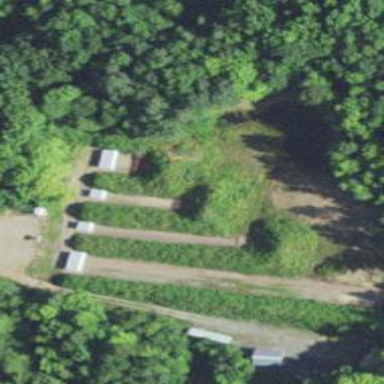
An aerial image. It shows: Sports center for shooting and archery activities.